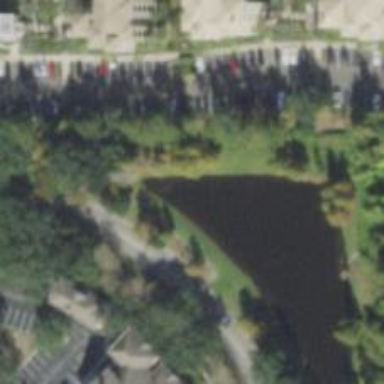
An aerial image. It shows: Pond surrounded by natural water.